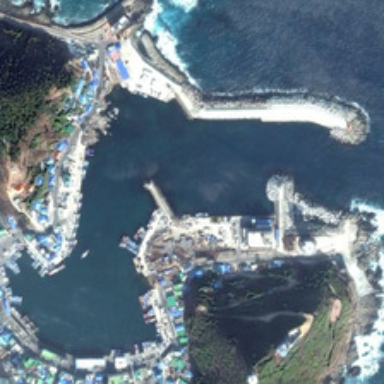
Some boats are in a port near many buildings and green trees .